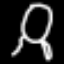
Label: frog